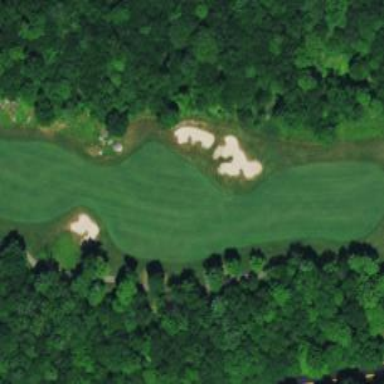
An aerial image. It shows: Golf hole.